Interaction volume radius: 5 \u00c5
Interaction volume height: 40 \u00c5
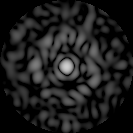
Disorder parameter: 0.8465